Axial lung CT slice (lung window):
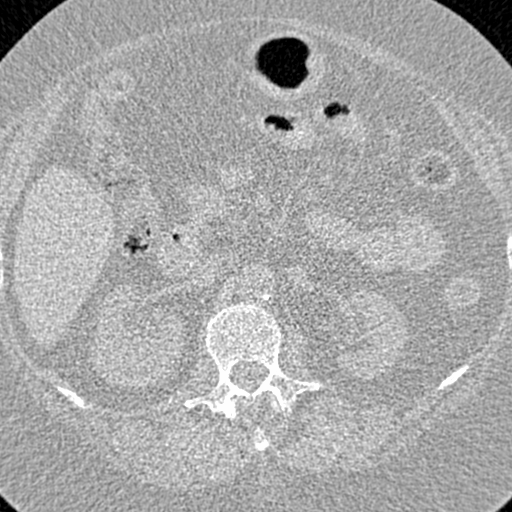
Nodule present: no